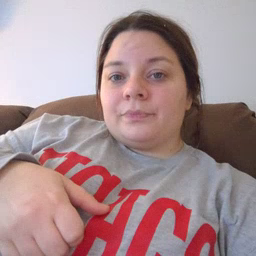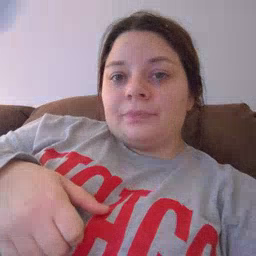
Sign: nap